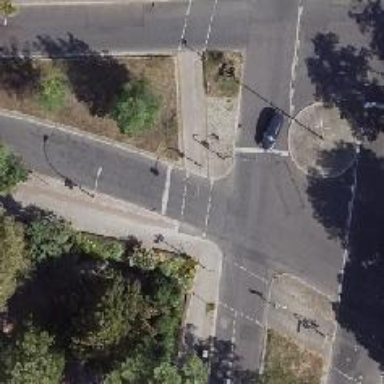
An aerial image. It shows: Road with traffic signals for signaling.